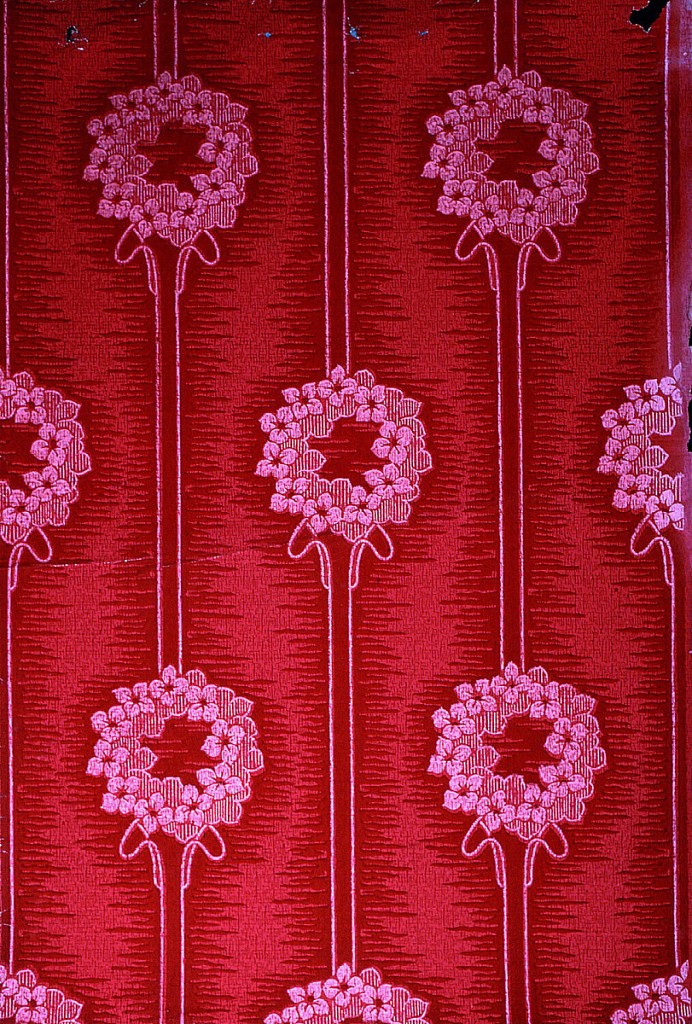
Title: Sidewall - sample
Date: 1906–08
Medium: Machine-printed
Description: Floral wreaths on stripe. Printed in red on red ground.